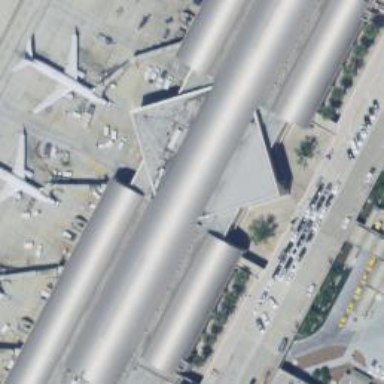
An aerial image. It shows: Terminal building located at airport.